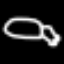
Label: frog